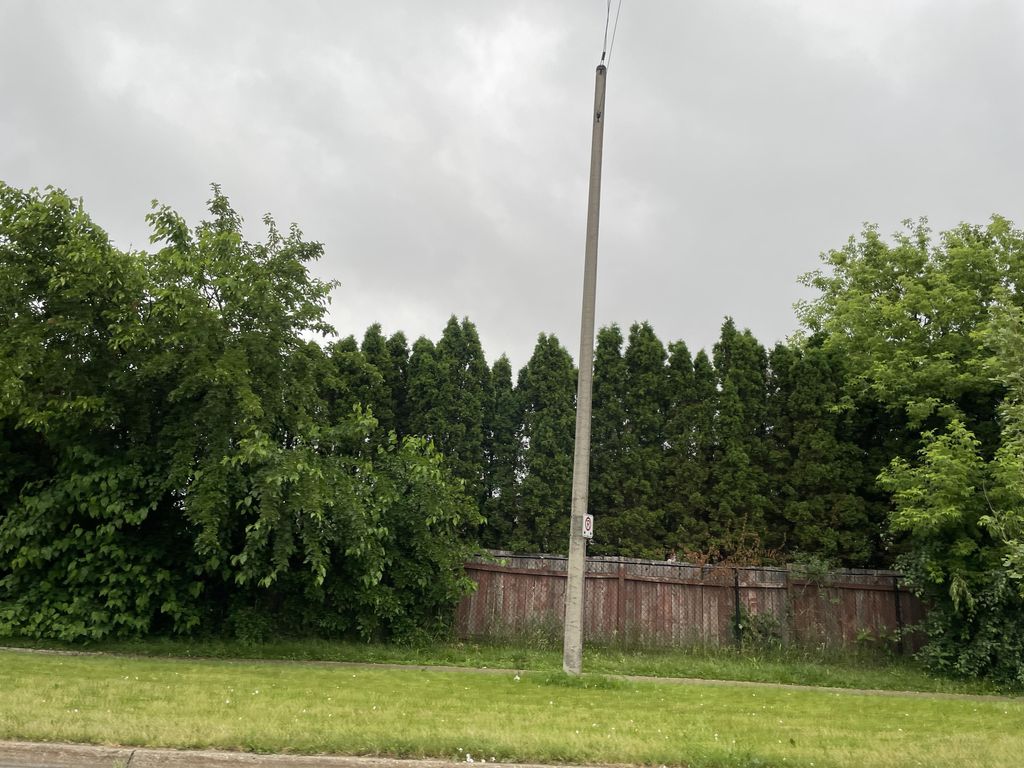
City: kitchener-waterloo